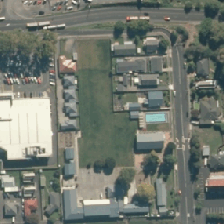
Land cover: urban_parkland